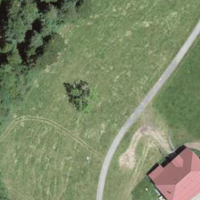
EUNIS habitat code: 23
Species observed at this site:
Capreolus capreolus